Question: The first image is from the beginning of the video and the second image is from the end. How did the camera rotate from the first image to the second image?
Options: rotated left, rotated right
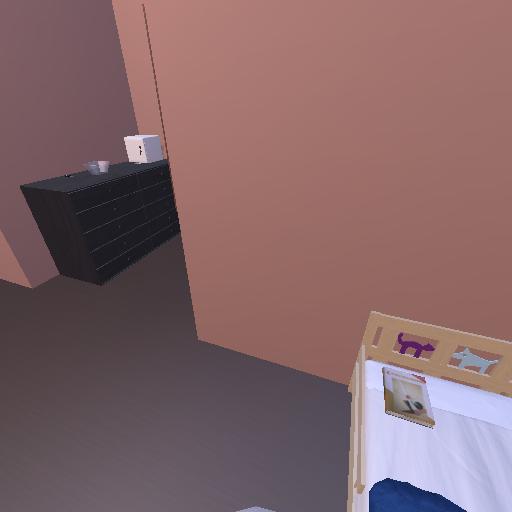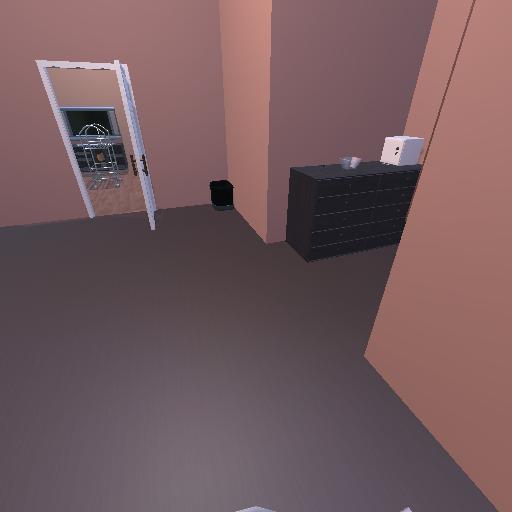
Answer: rotated left